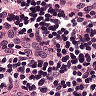
Metastatic tissue present: no